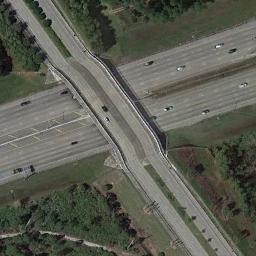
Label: overpass